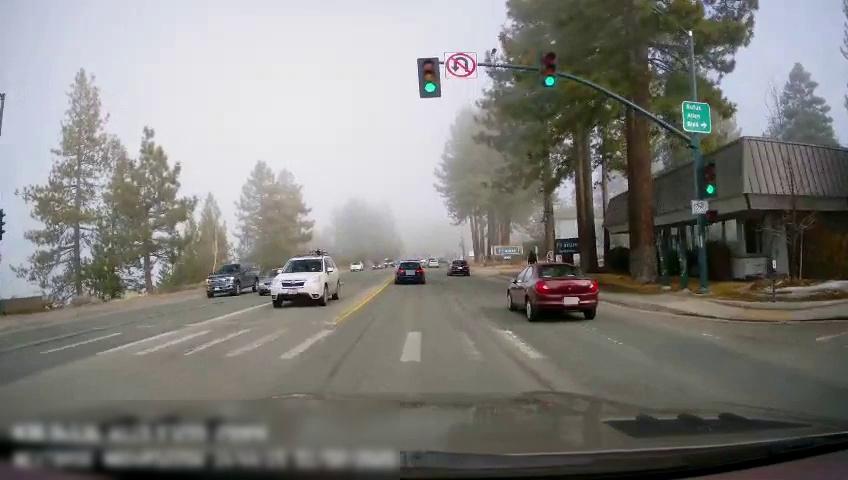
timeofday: Day
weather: Sunny
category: Drivable Space
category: Pedestrians
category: Vehicles | Car
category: Vehicles | Car
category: Vehicles | SUV
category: Vehicles | Truck
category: Vehicles | SUV
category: Vehicles | Car
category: Vehicles | Car
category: Vehicles | Car
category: Lanes | Opposite Lane
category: Lanes | Current Lane
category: Traffic | Signs
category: Traffic | Signs
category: Traffic | Signs
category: Traffic | Lights
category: Traffic | Lights
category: Traffic | Lights
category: Traffic | Lights
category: Traffic | Lights